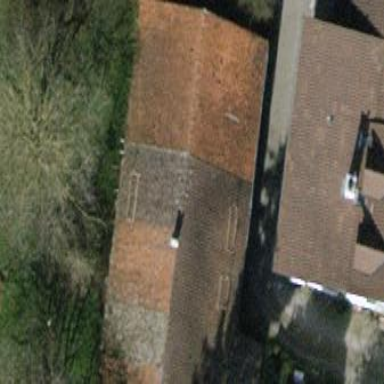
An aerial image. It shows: Hut.